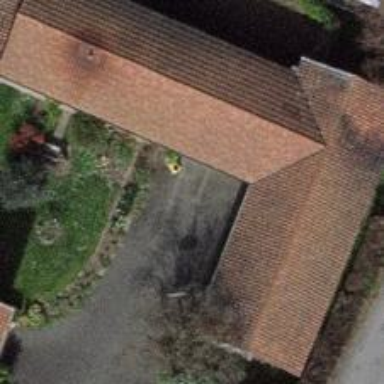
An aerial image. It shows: Shed building.